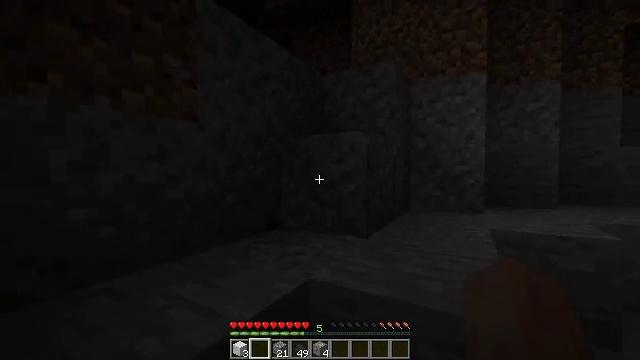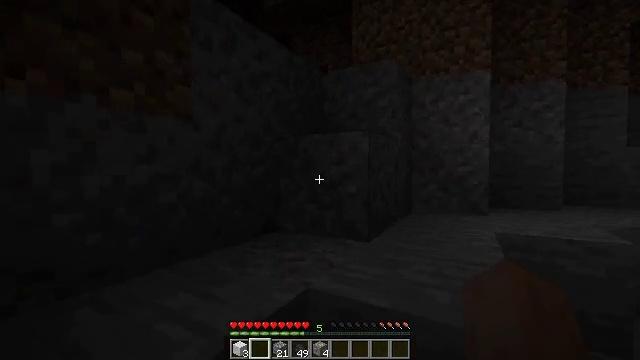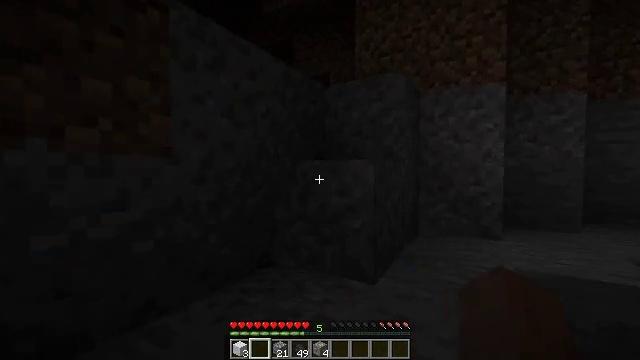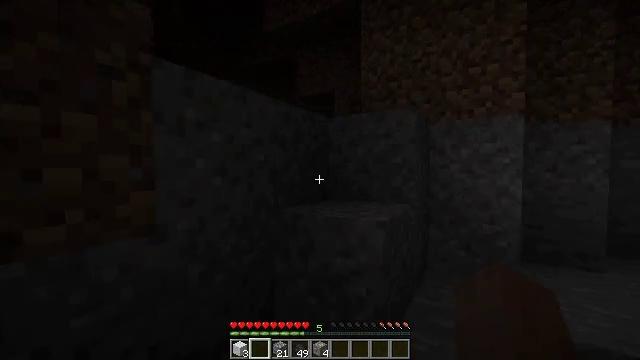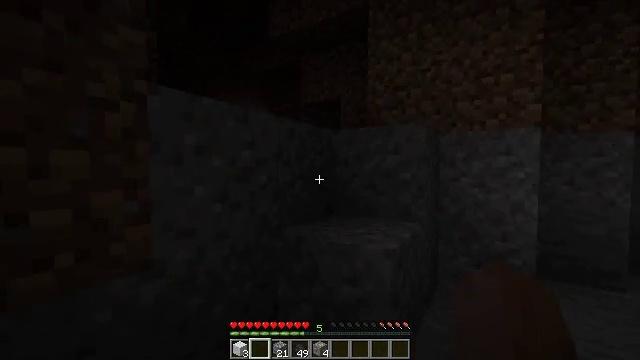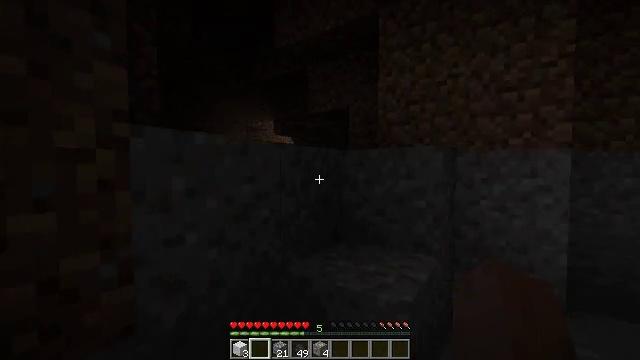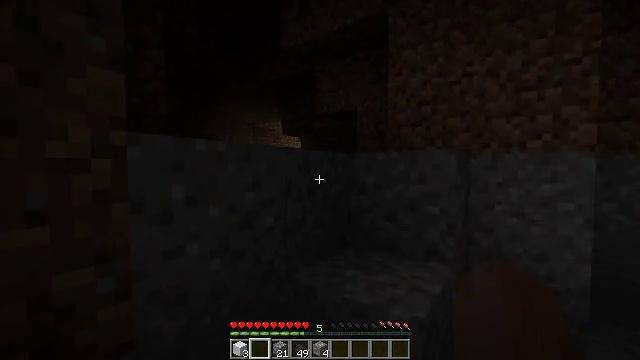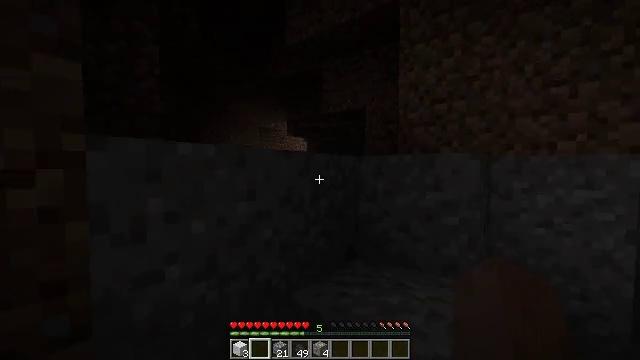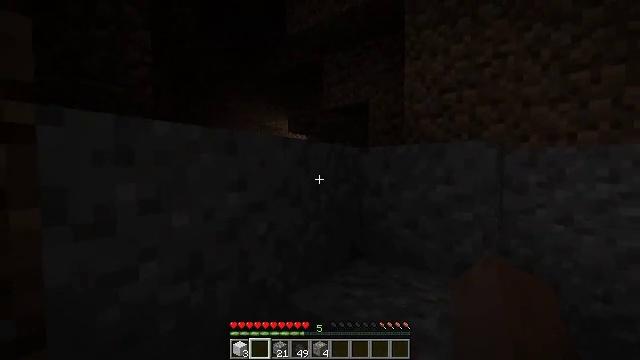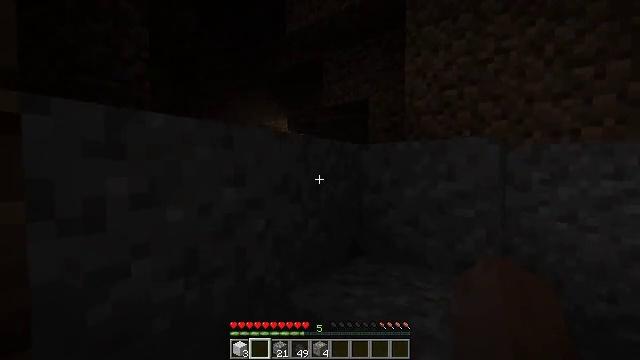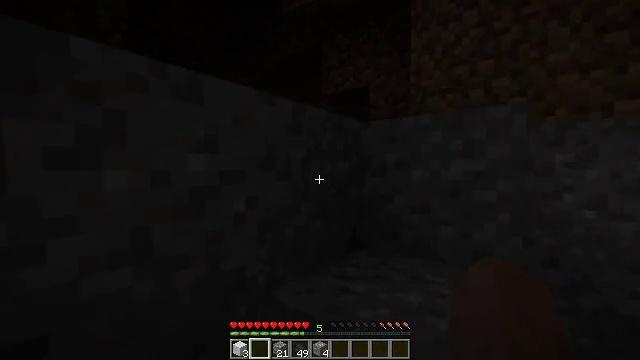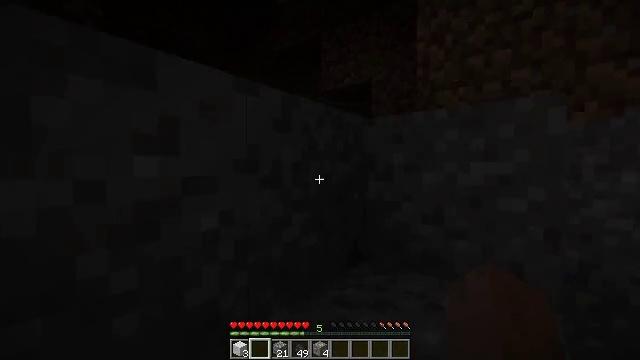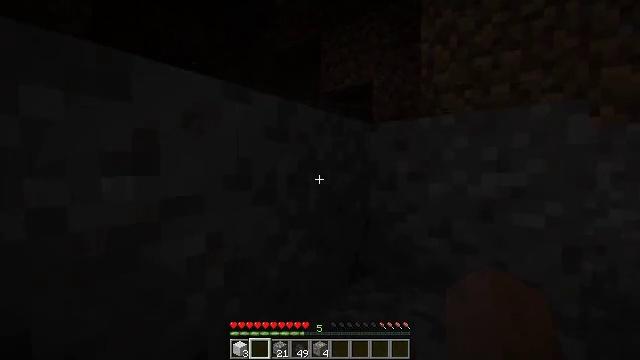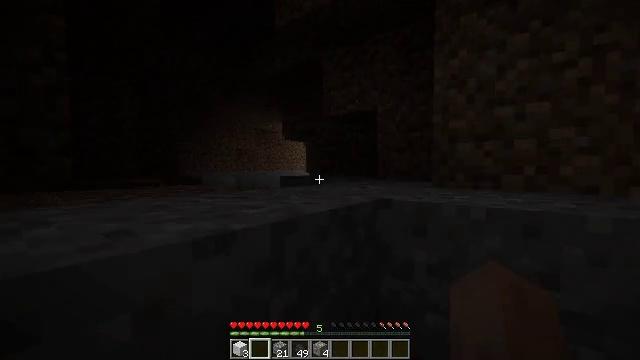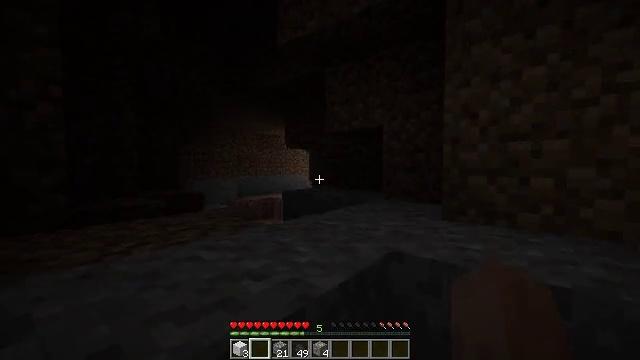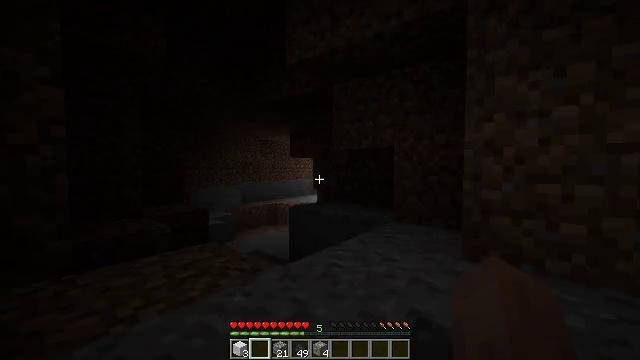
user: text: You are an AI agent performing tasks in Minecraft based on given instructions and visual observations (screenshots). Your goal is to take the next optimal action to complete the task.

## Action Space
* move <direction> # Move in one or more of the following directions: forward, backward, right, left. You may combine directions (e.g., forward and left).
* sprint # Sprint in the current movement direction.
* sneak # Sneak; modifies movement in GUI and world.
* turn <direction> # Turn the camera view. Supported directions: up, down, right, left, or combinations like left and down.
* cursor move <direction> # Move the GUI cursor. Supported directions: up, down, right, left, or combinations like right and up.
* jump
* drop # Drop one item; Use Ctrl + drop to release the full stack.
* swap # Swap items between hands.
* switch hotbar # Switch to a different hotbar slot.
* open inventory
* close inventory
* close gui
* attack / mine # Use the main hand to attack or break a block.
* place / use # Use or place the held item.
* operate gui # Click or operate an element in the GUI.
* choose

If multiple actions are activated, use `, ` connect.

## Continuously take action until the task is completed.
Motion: motion action
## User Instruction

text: Cook mutton in the furnace to get cooked mutton.
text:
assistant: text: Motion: move forward
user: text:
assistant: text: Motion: move forward, jump
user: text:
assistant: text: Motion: move forward, turn left, jump
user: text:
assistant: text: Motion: move forward, turn left, jump
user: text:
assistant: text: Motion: move forward, turn left, jump
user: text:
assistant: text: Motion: move forward, turn left, jump
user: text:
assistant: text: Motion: move forward, turn left, jump
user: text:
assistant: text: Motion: move forward, jump
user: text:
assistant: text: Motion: move forward, jump
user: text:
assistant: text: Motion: move forward, jump
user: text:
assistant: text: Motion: move forward, jump
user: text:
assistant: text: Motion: move forward, jump
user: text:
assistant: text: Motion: move forward, jump
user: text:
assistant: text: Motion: move forward, jump
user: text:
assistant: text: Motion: move forward, jump
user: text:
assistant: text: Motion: move forward, turn left, jump
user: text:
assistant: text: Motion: move forward, turn left and down, jump
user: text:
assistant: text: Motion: move forward, turn left and down, jump
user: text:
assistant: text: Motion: move forward, turn left and down, jump
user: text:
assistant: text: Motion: move forward, turn left, jump
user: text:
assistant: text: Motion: move forward, turn left, jump
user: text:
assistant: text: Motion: move forward, jump
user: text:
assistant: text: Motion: move forward, turn left, jump
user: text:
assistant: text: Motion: move forward, turn left and down, jump
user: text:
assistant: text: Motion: move forward, turn left and down, jump
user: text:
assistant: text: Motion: move forward, turn left and down, jump
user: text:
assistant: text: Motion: move forward, turn left and down, jump
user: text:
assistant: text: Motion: move forward
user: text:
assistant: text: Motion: move forward
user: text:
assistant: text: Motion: move forward, turn down